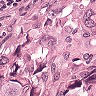
Metastatic tissue present: yes